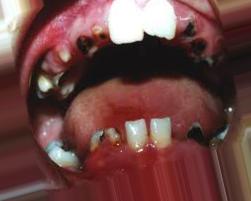
Condition: Caries